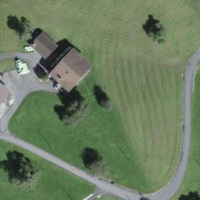
EUNIS habitat code: 24
Species observed at this site:
Cardamine pratensis